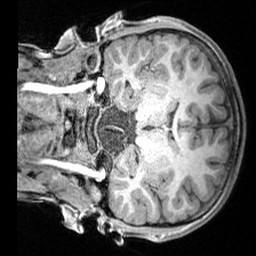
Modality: T1w
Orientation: coronal
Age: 9
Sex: female
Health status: ill
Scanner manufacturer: siemens
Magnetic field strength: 3 T
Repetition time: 1.6 s
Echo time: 0.00179 s